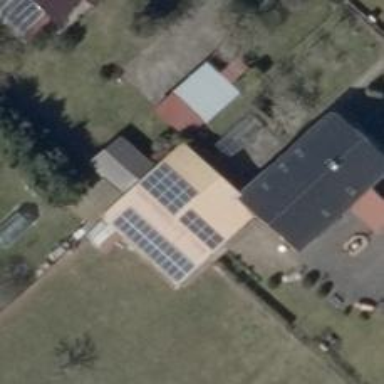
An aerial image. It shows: Small solar photovoltaic panel used as generator to produce electricity.